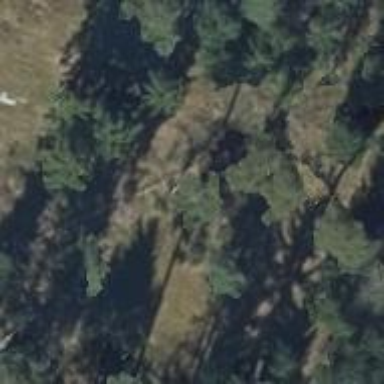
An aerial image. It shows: Path covered with grass.